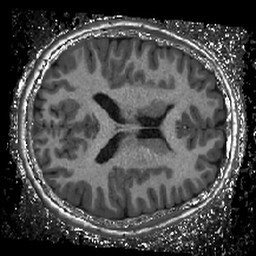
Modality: T1w
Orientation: axial
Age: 22
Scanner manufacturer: siemens
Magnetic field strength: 3 T
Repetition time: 2.4 s
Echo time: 0.00224 s